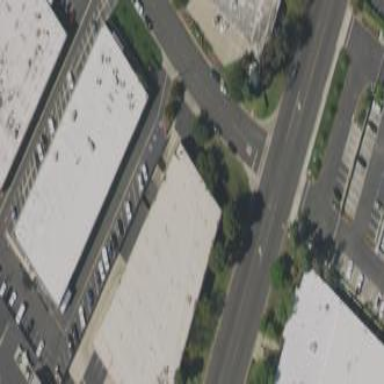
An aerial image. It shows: Commercial building.